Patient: sex M, age 53
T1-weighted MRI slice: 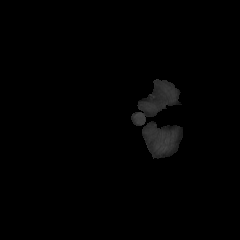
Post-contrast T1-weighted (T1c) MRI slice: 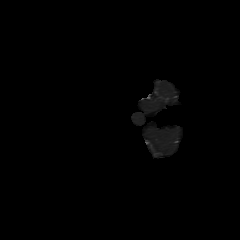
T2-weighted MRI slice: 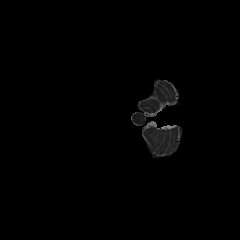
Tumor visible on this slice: no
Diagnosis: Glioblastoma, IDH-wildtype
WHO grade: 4